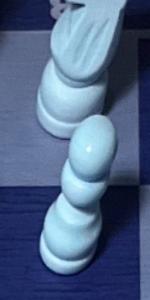
Label: Pawn_White